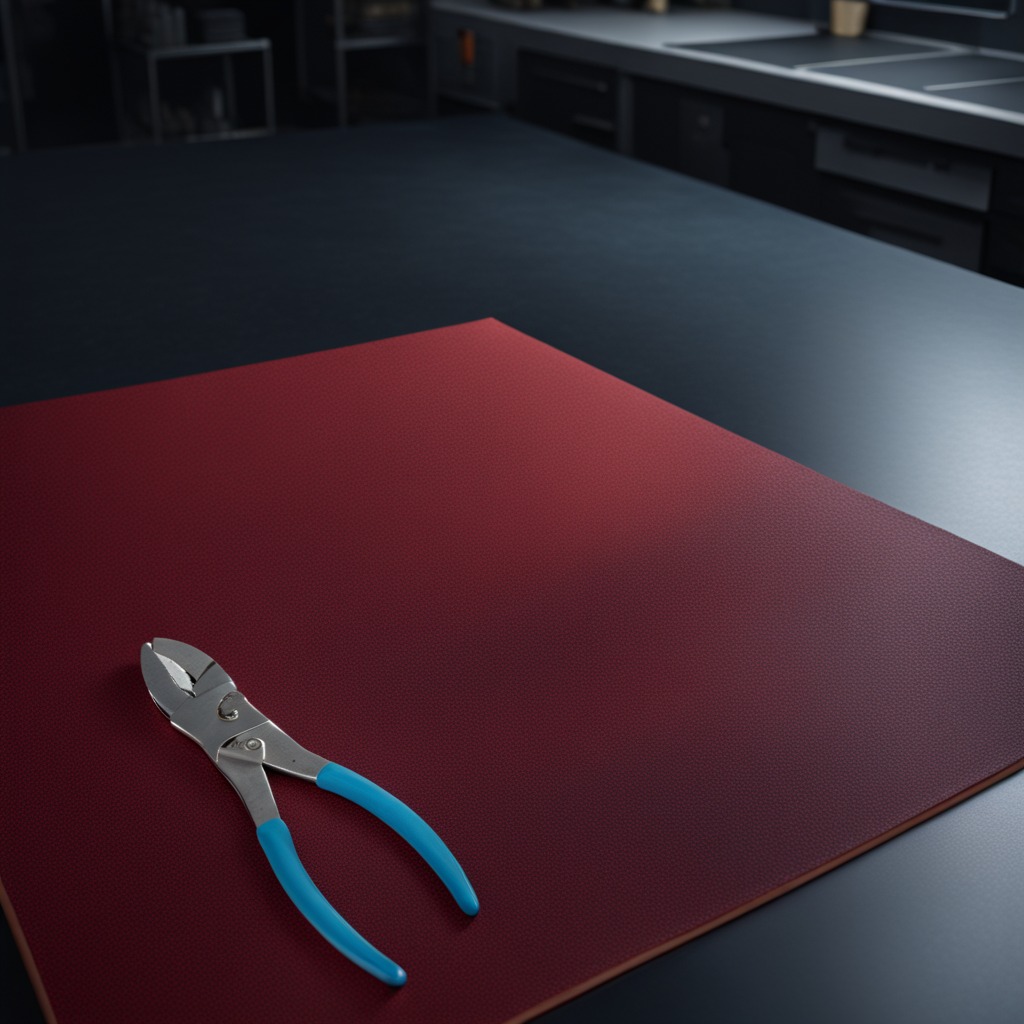
A plier lying on a clean granite tabletop